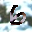
Label: 6